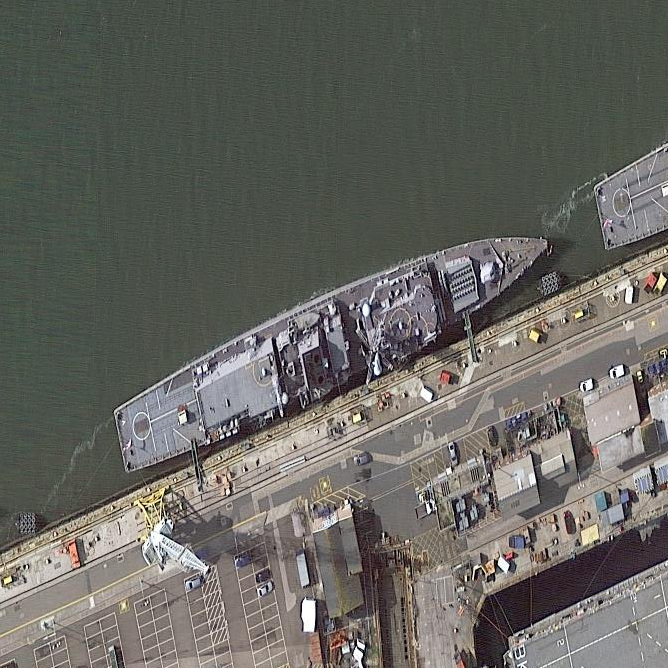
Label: destroyer